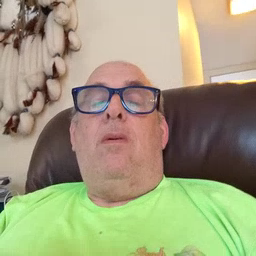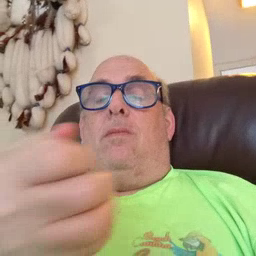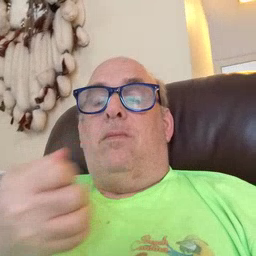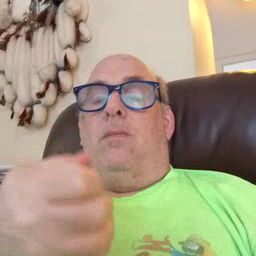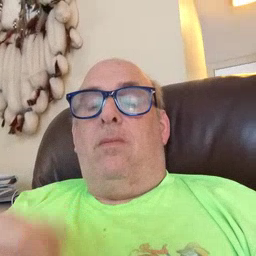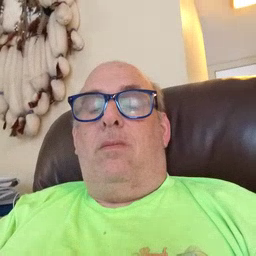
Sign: drawer